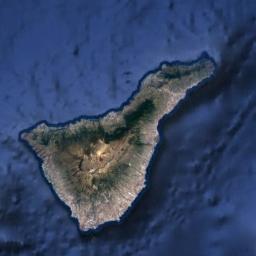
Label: island